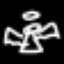
Label: angel